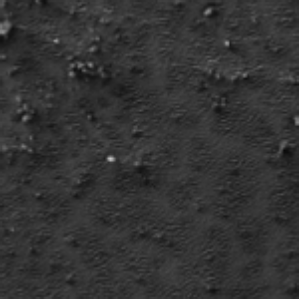
Label: frost